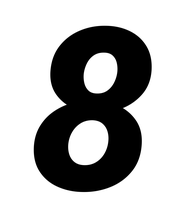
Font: Roboto-Italic_ExtraBold_Italic